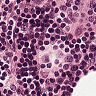
Metastatic tissue present: no